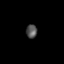
Tissue: skin
Cell type: Epithelial cells
Senescence score: 0.2191
Nuclear area (px): 147
Mean DAPI intensity: 82.469